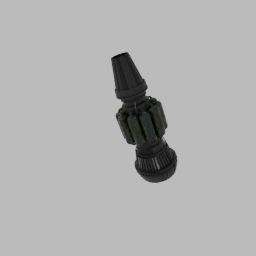
Label: mechanical